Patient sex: M
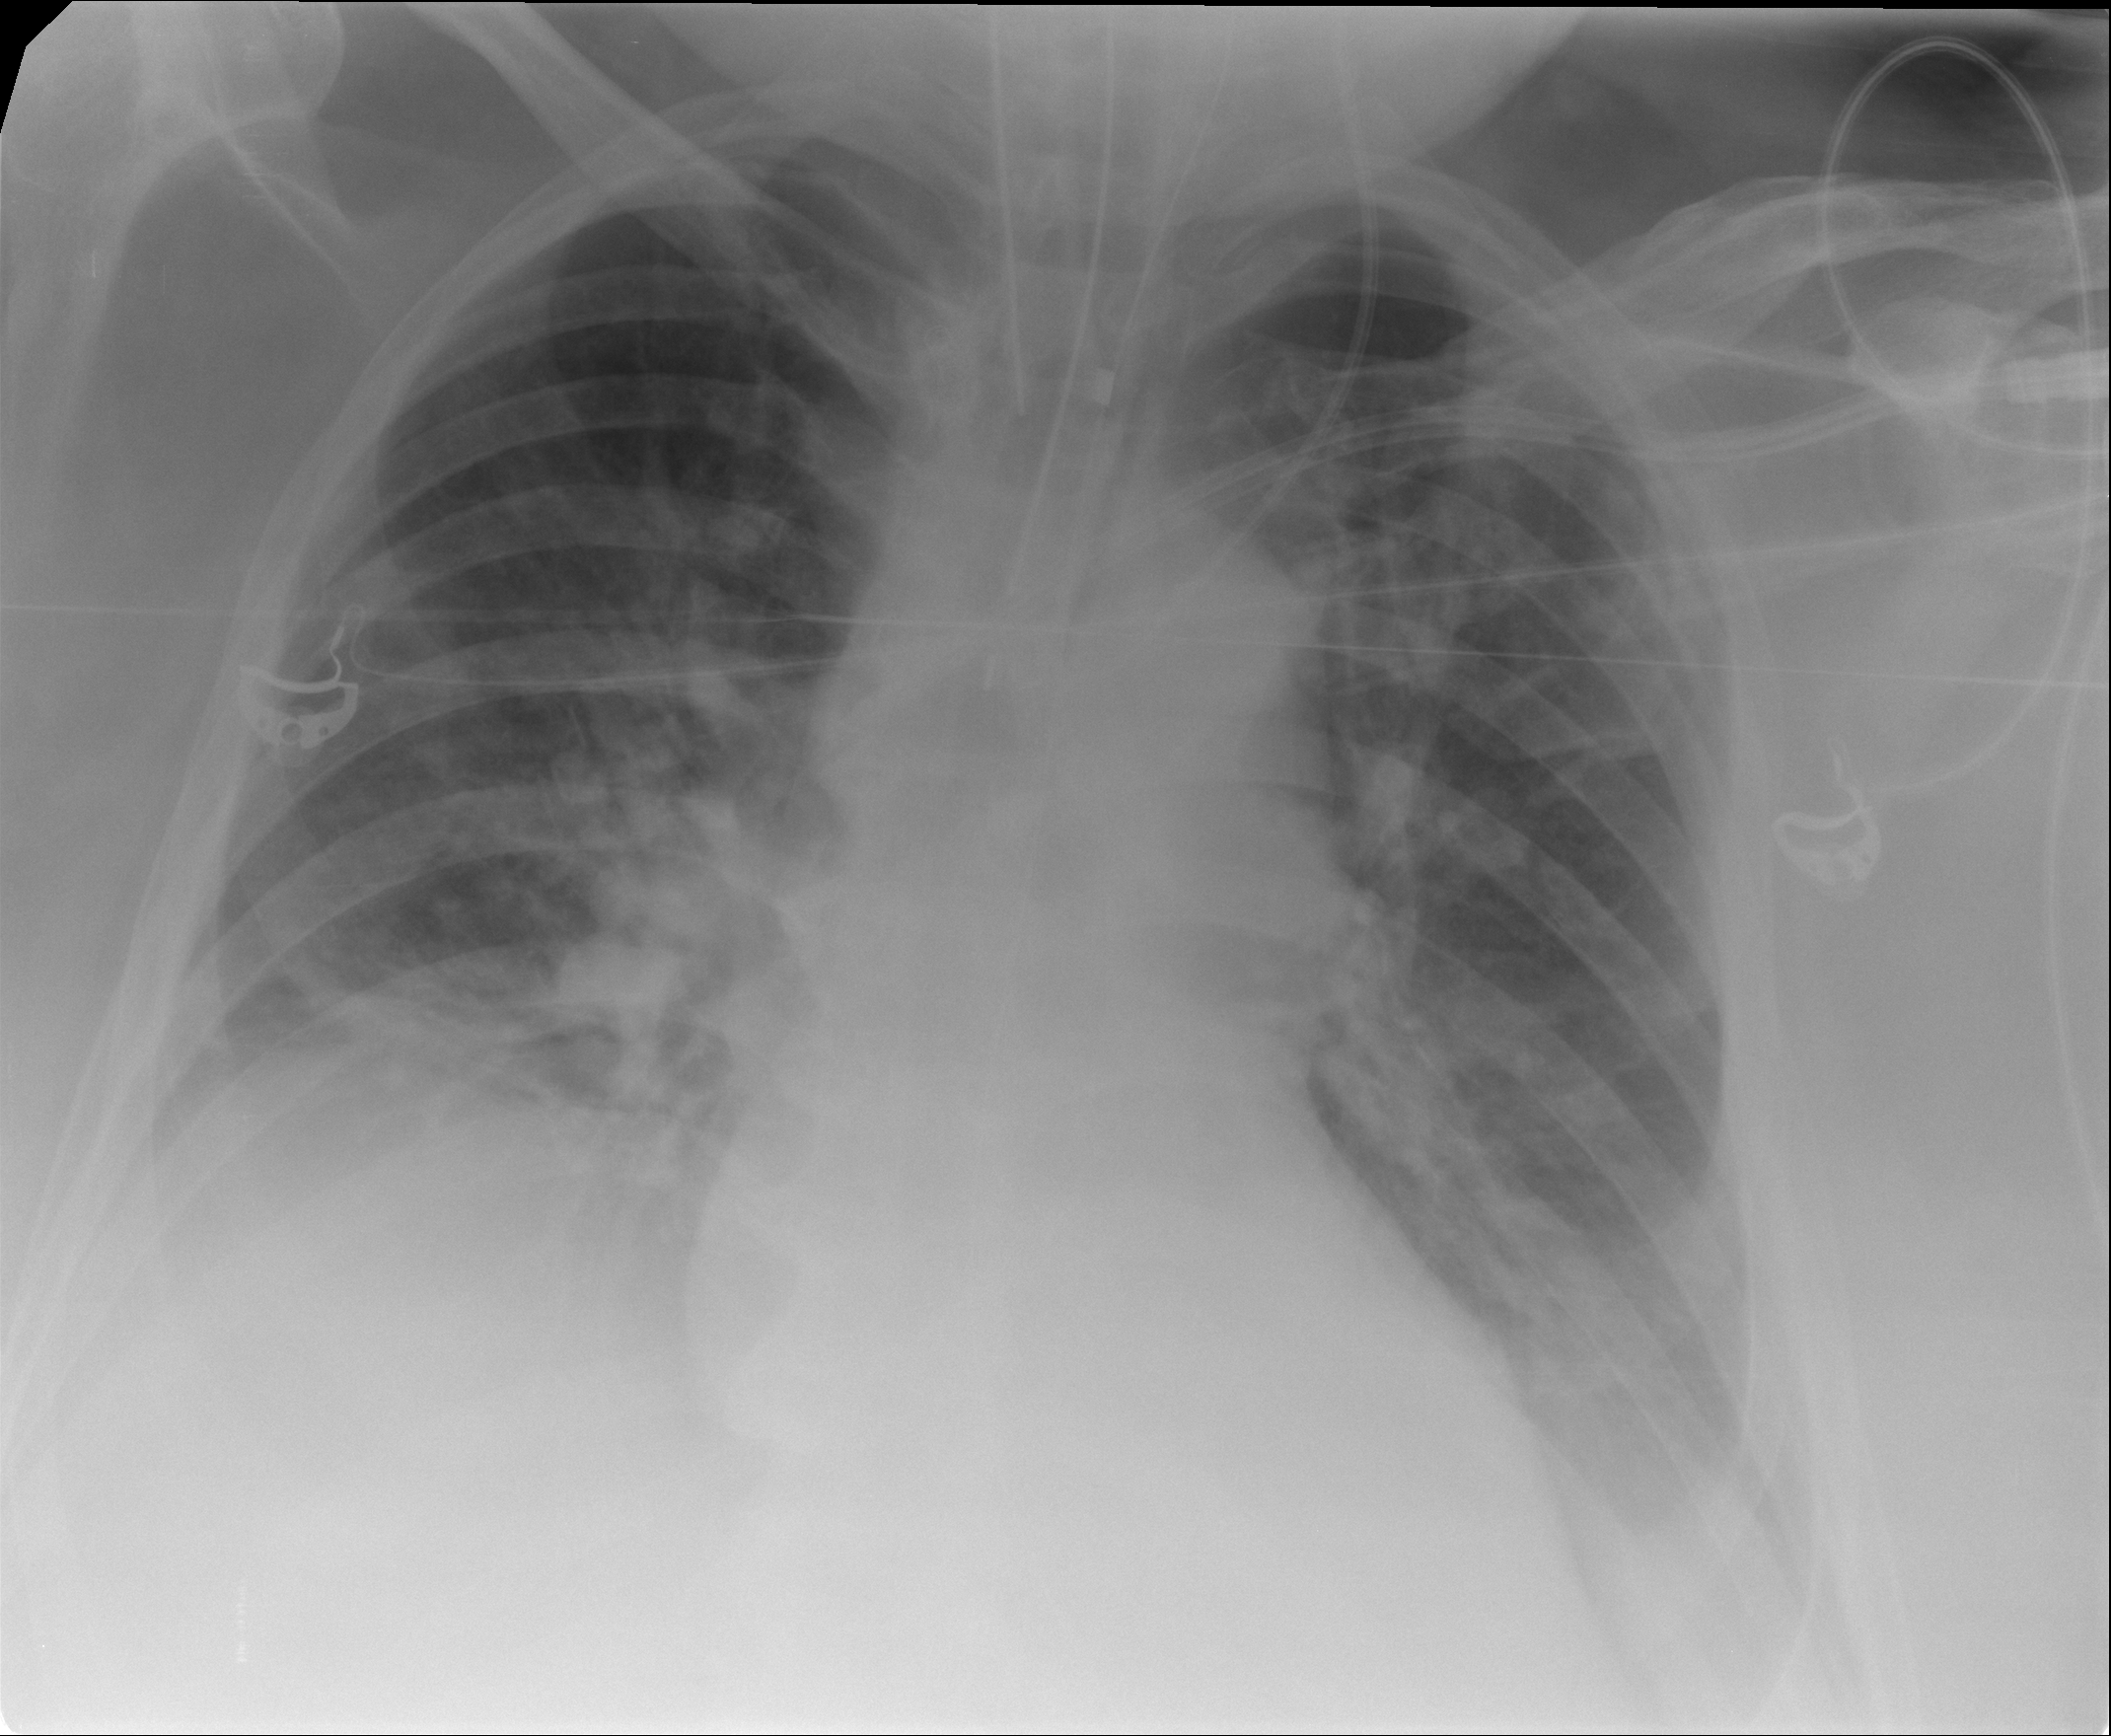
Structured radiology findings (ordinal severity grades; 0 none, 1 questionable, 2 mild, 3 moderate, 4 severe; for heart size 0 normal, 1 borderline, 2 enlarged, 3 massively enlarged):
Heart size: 0
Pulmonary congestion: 2
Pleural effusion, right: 2
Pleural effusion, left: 2
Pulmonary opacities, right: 2
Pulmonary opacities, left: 0
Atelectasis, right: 2
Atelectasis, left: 2